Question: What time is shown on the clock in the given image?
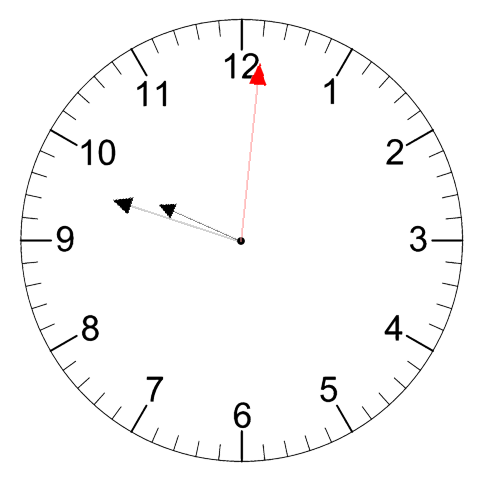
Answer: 09:48:01